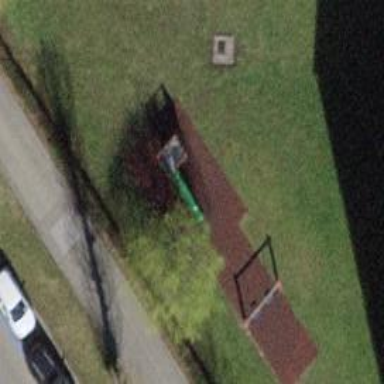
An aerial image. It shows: Playground with slide.